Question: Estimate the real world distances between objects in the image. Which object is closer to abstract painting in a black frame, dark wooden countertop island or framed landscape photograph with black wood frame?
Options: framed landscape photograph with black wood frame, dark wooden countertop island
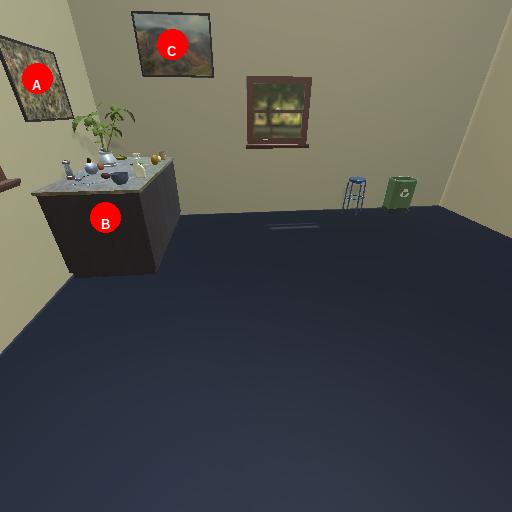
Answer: framed landscape photograph with black wood frame